Field crop: tomato
Growth stage: 2
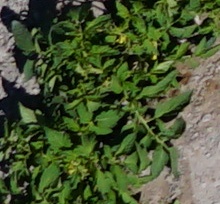
Species: tomato